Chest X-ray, AP view. Patient: 67 years old, sex F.
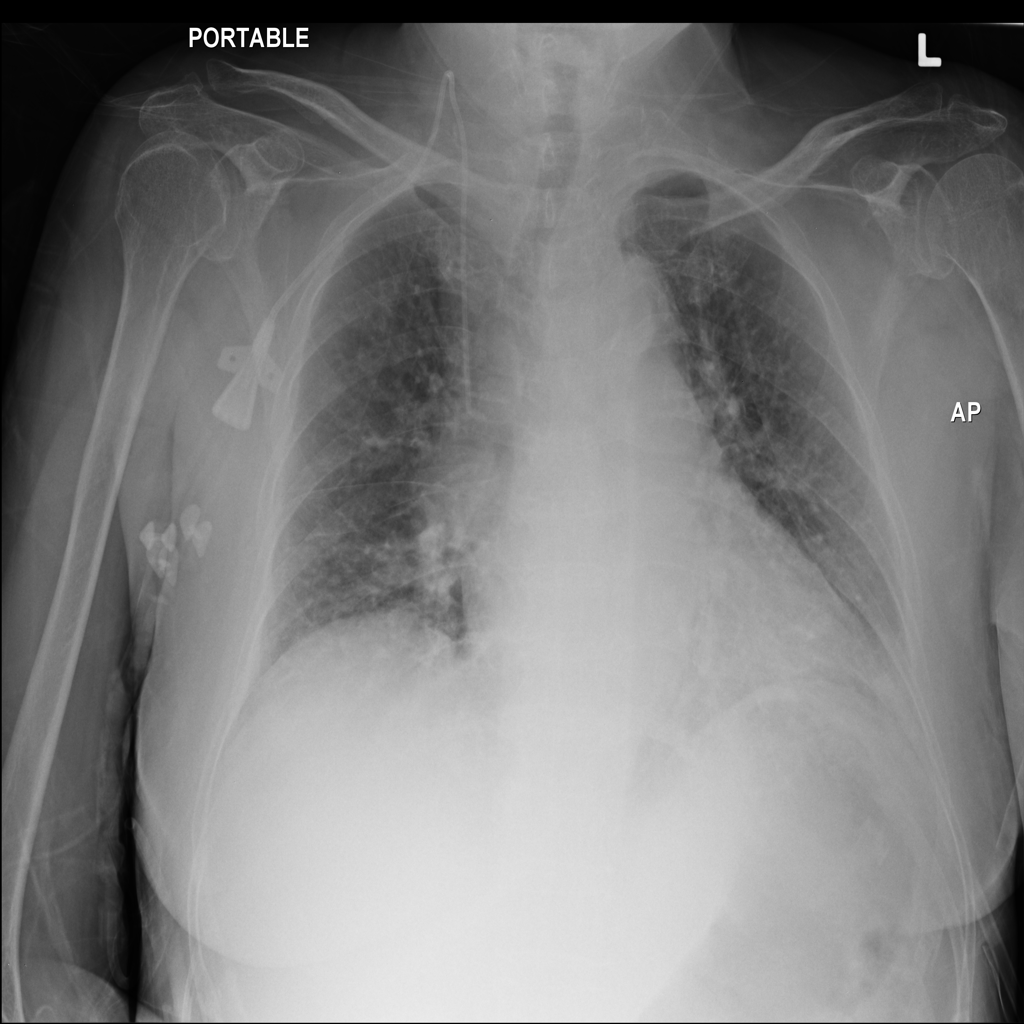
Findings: No Finding